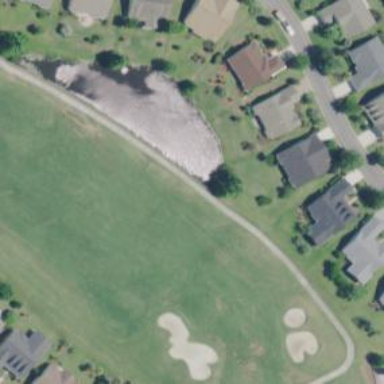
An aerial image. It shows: Pond serving as water hazard on golf course. It is natural feature of the landscape.